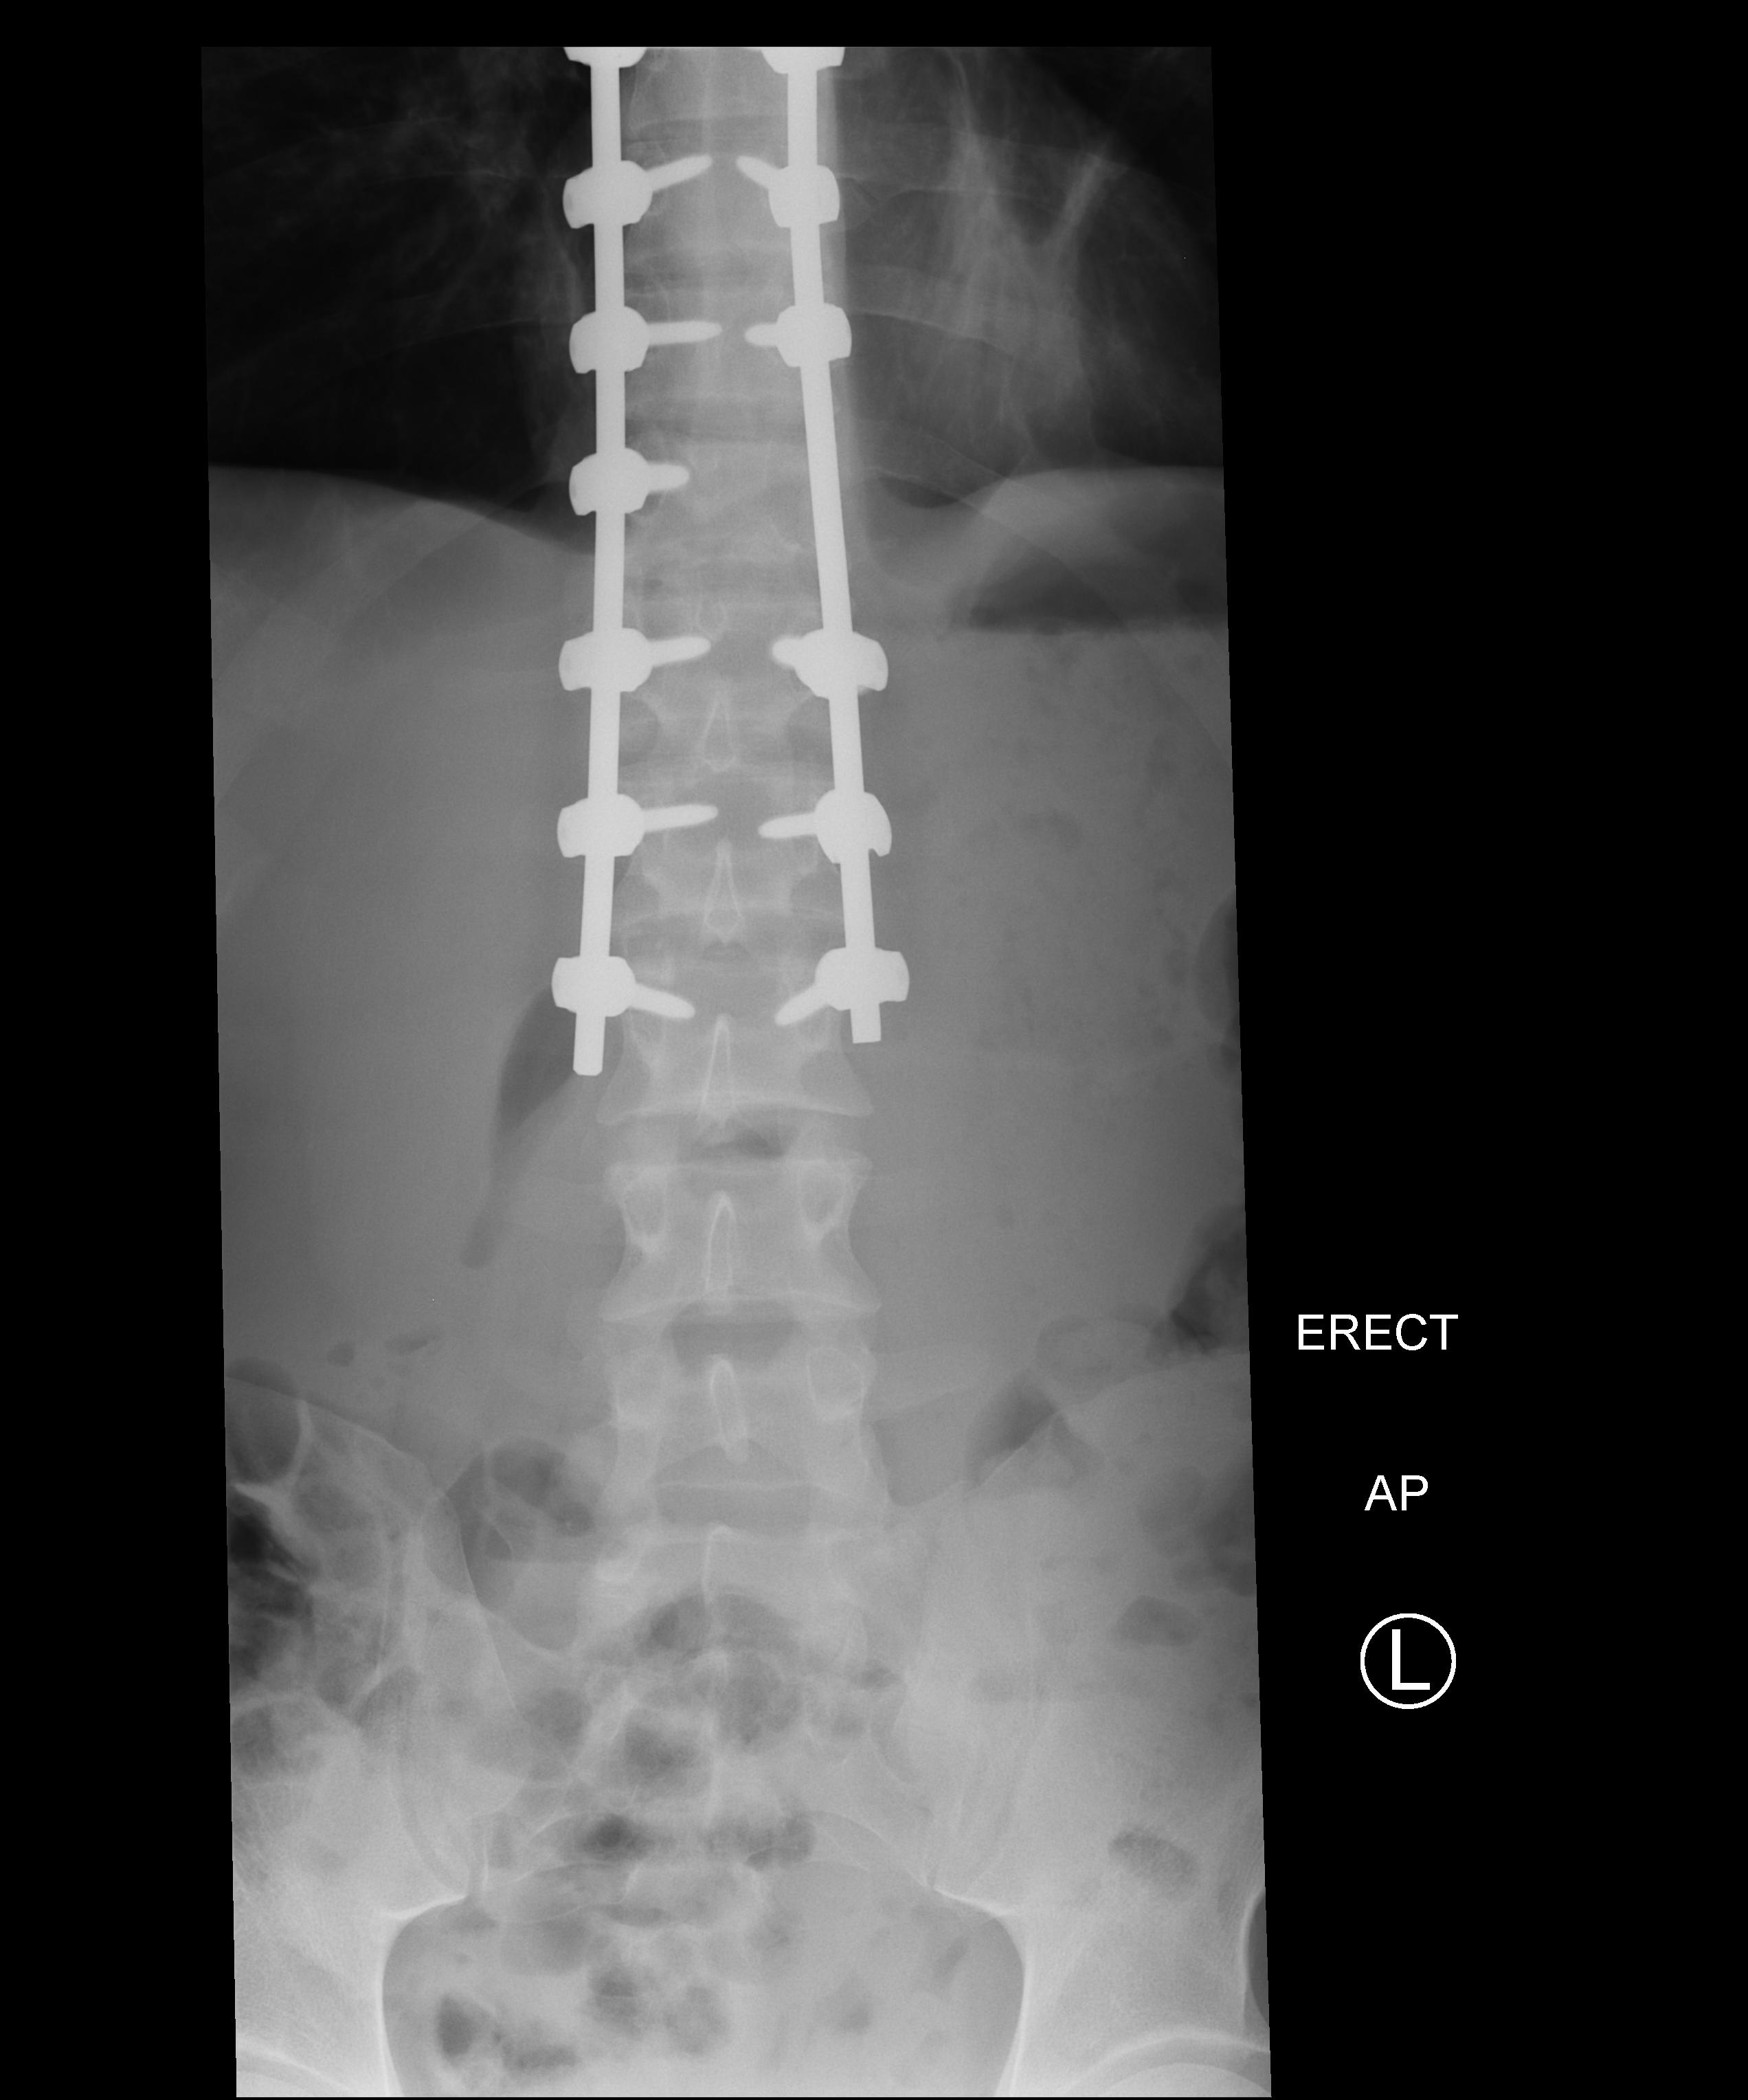
View: AP
Implant manufacturer: medtronic solera